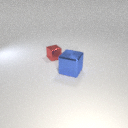
large blue metal cube to the right of small red metal cube